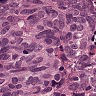
Metastatic tissue present: yes